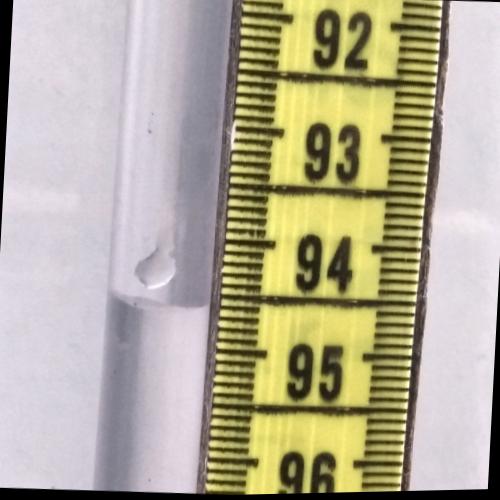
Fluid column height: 94.6 cm